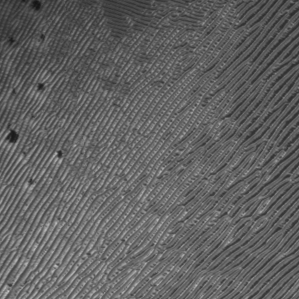
Label: frost